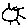
Label: sun